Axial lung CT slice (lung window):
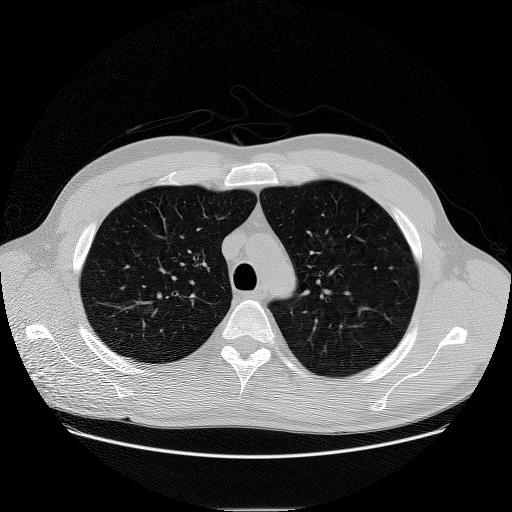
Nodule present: yes
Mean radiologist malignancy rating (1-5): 2